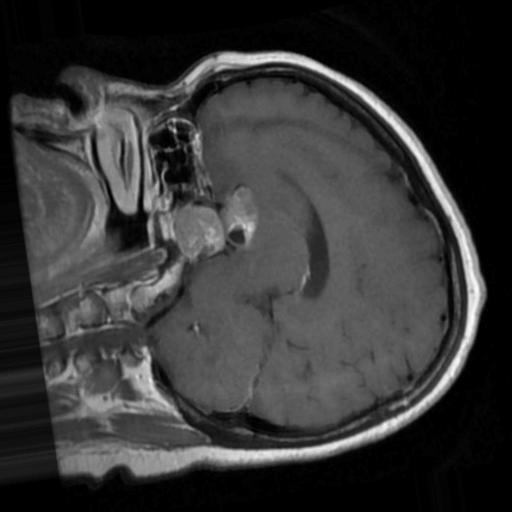
Label: brain_tumor